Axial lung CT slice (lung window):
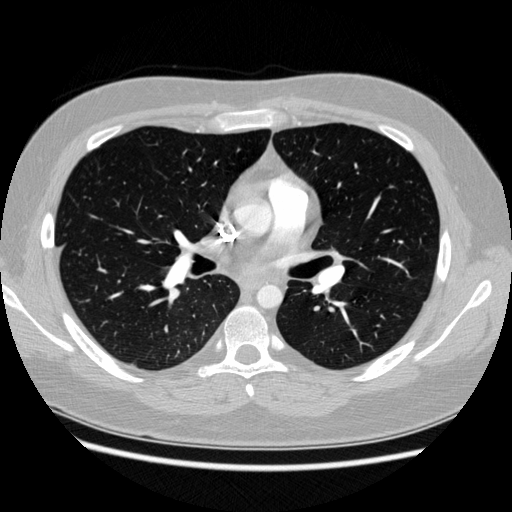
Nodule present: no